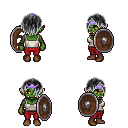
a pixel art fantasy rpg character, female body template, orc, green skin, white pirate shirt, red pants, gray bangs hairstyle, purple tiara, brown shoes, shield, four views (front, back, left, right), 2x2 character sprite sheet, small pixel art, hard edges, no anti-aliasing